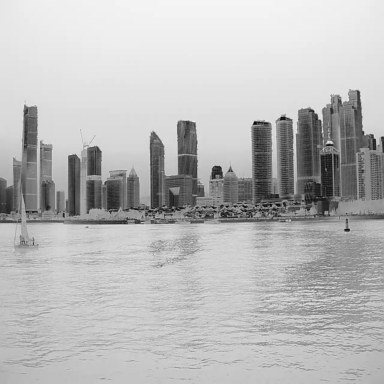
There is a sailboat in the infrared image.